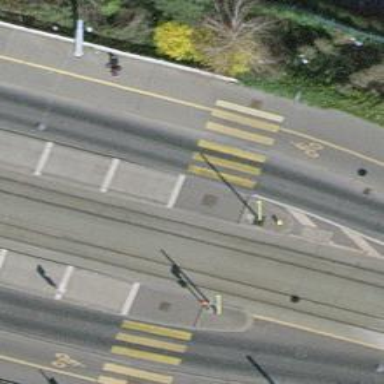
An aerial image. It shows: Footway with asphalt surface and crossing.